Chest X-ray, PA view. Patient: 33 years old, sex M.
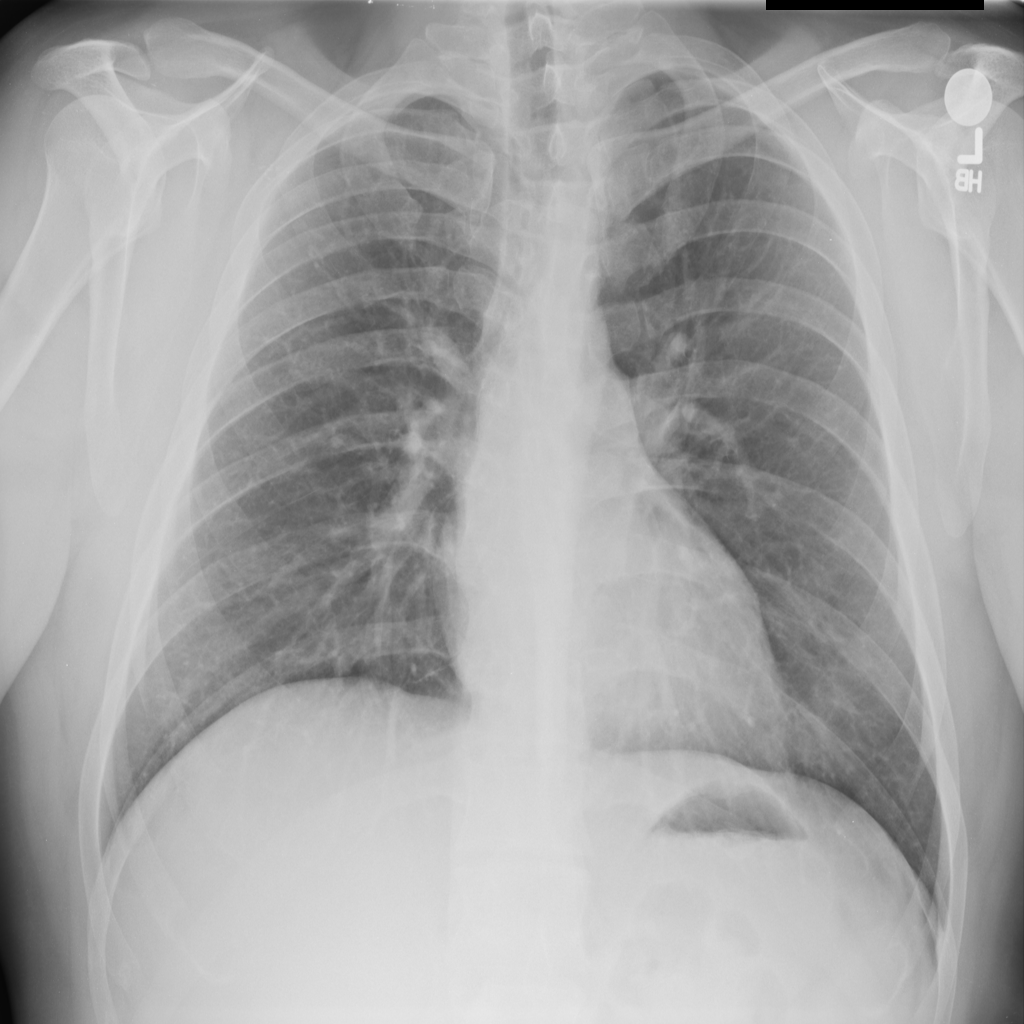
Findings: No Finding